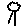
Label: tree